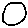
Label: circle